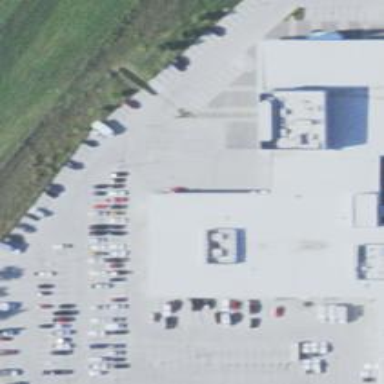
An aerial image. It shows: Car shop building.